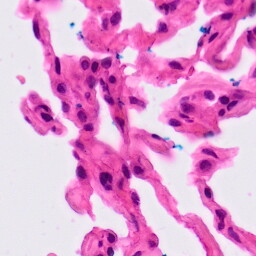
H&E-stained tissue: Lung